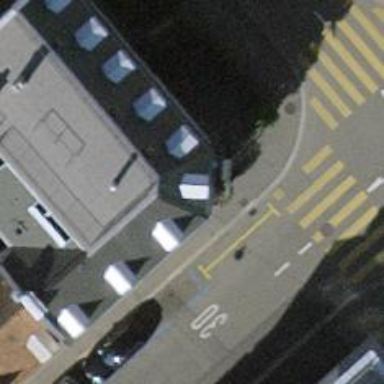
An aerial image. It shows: Motorcycle parking area.